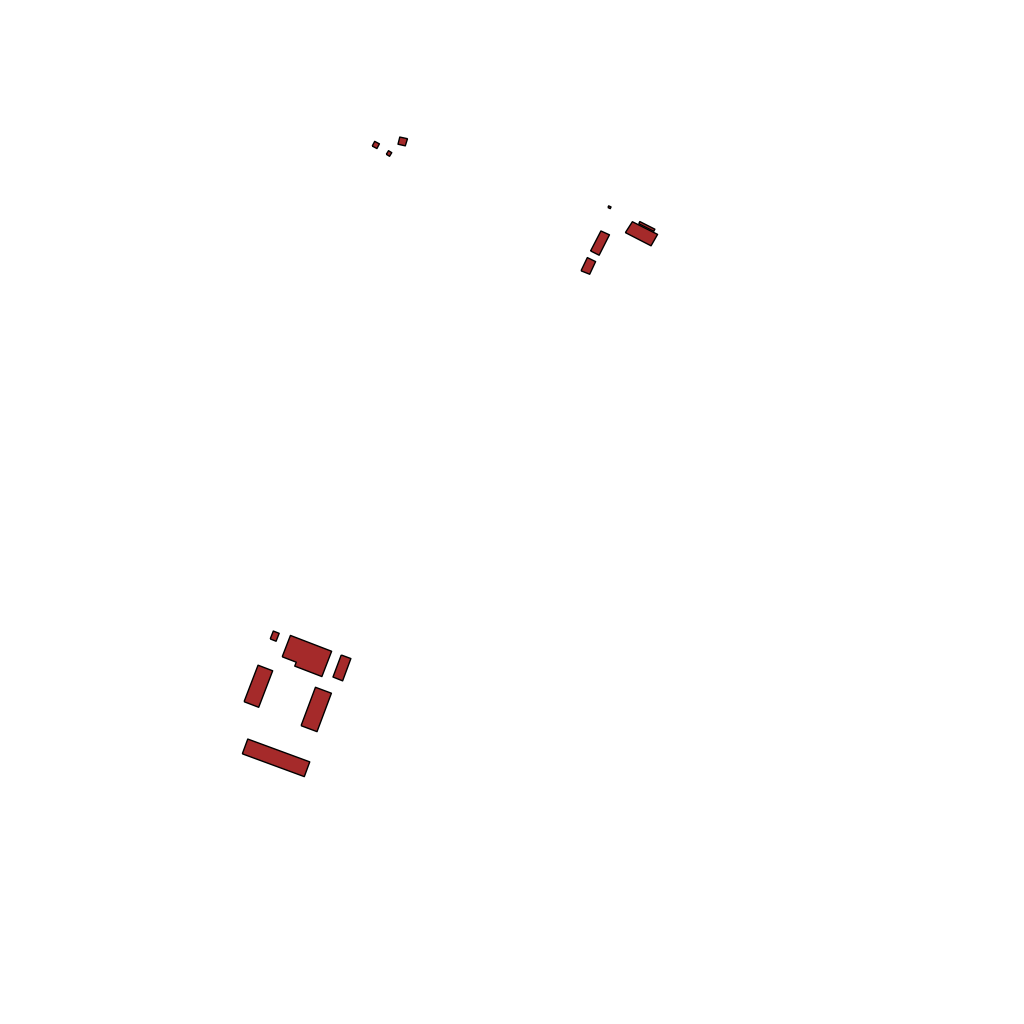
Tags: overhead vector_map, recreation, individual_rise, low_rise, density_1, Facility, 1.0 km²